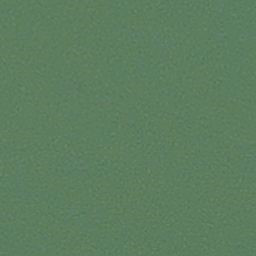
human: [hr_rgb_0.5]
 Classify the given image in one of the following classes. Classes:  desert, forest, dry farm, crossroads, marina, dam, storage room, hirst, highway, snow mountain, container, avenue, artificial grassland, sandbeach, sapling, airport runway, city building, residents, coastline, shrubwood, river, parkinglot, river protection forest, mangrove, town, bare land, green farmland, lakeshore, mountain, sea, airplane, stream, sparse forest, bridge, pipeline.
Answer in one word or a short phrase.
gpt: sea